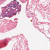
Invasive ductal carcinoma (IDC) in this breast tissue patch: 0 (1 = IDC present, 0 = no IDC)